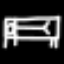
Label: bed